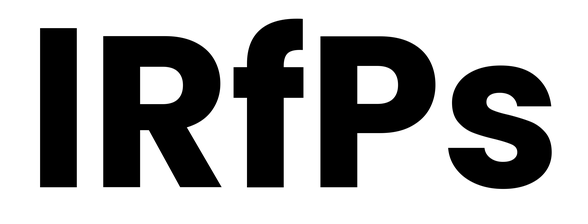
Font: Poppins-Bold